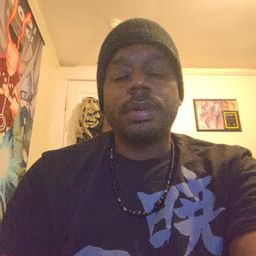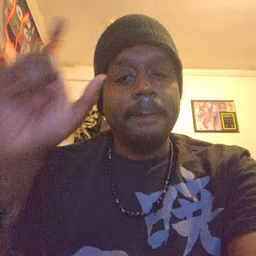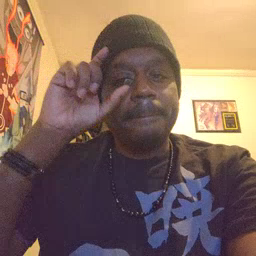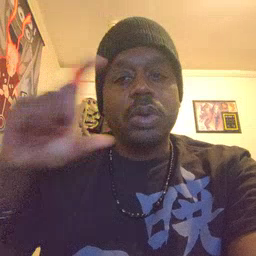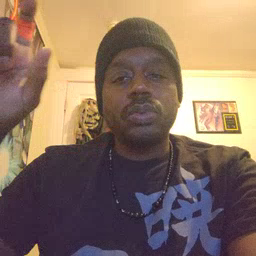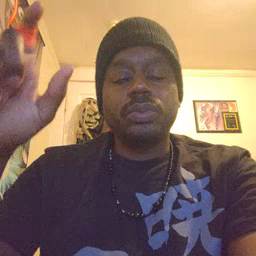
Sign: moon